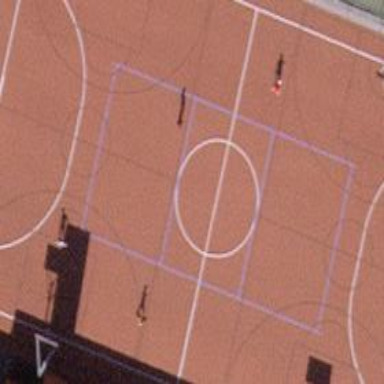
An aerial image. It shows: Tartan basketball court in leisure land pitch.